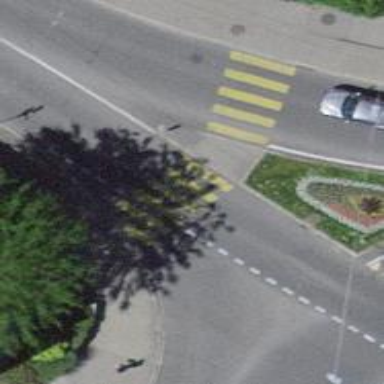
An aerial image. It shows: Kerb serving as barrier.